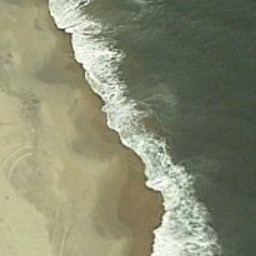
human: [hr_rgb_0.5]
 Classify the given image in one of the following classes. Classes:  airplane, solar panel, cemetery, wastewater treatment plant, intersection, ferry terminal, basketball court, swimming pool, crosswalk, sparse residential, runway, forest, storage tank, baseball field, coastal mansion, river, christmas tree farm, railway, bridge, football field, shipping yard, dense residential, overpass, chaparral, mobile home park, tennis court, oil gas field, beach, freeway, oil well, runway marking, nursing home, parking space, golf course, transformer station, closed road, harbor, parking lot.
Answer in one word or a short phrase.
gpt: beach